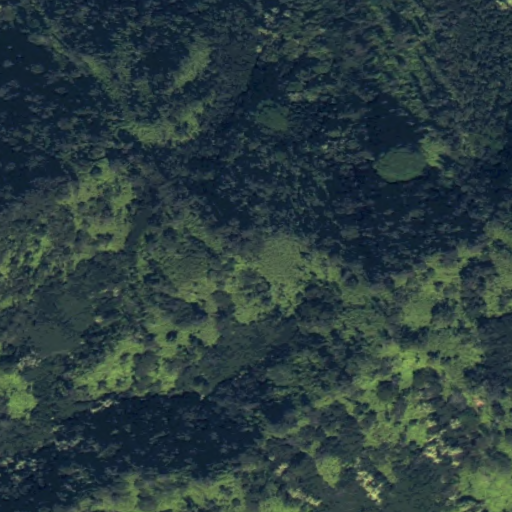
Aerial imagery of mountain in Hawaii named Pu‘ukamana containing only unknown